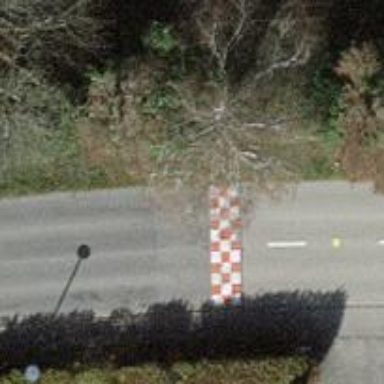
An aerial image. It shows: Traffic hump for calming the traffic.